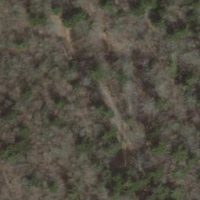
EUNIS habitat code: 41
Species observed at this site:
Polystichum aculeatum